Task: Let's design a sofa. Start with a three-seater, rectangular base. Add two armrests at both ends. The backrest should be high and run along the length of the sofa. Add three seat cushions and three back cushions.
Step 330:
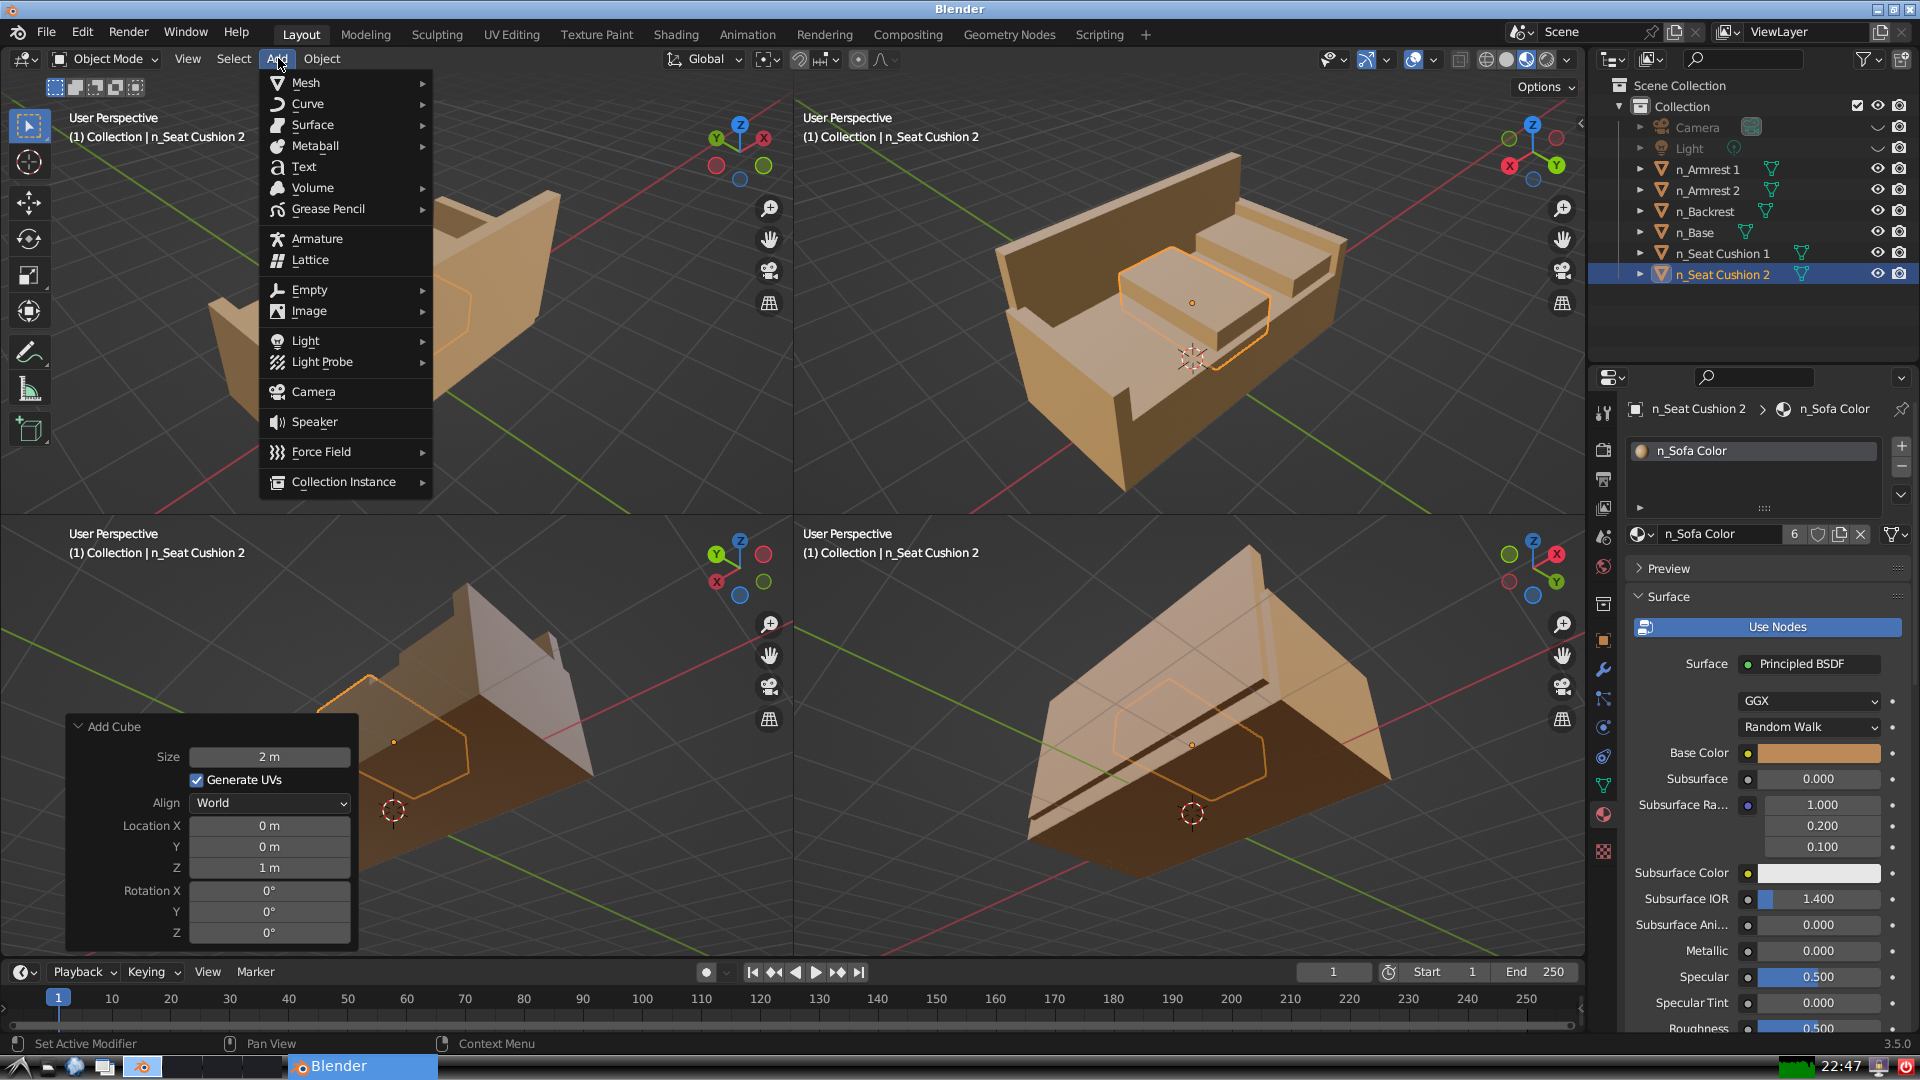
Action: {"mouse_move": [304, 82]}